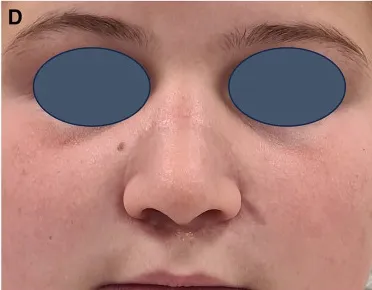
Follow-up 5 months postoperative. (D) Clinical picture of the patient with the nasal prosthesis fixed to the PSI.
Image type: radiology (x_ray)